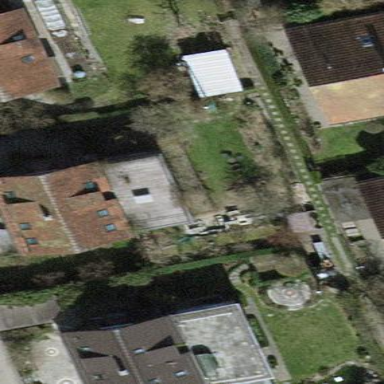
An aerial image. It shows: Detached building.